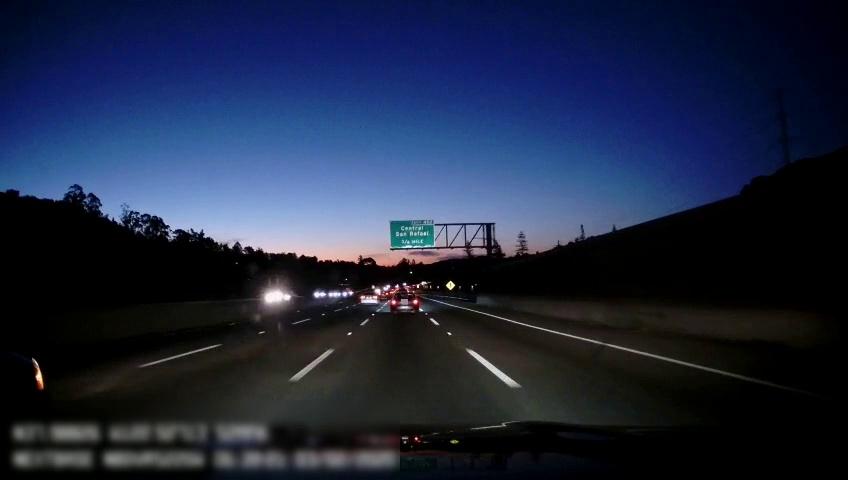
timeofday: Night
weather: Other
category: Drivable Space
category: Vehicles | Car
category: Vehicles | Truck
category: Vehicles | Car
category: Vehicles | SUV
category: Vehicles | SUV
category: Vehicles | SUV
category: Vehicles | SUV
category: Vehicles | Bus
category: Lanes | Alternate Lane
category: Lanes | Alternate Lane
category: Lanes | Current Lane
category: Lanes | Current Lane
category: Lanes | Alternate Lane
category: Lanes | Alternate Lane
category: Traffic | Signs
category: Traffic | Signs